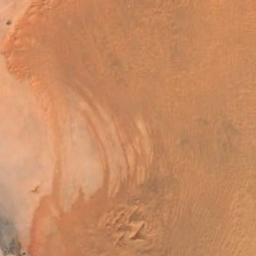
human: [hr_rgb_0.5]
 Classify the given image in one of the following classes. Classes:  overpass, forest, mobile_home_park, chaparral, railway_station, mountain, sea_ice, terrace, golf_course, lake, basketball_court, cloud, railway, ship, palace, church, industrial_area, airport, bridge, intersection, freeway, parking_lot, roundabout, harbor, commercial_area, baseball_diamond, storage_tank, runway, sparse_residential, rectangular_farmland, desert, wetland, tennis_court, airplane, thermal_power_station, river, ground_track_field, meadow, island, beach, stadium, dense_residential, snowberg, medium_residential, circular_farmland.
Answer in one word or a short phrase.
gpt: desert